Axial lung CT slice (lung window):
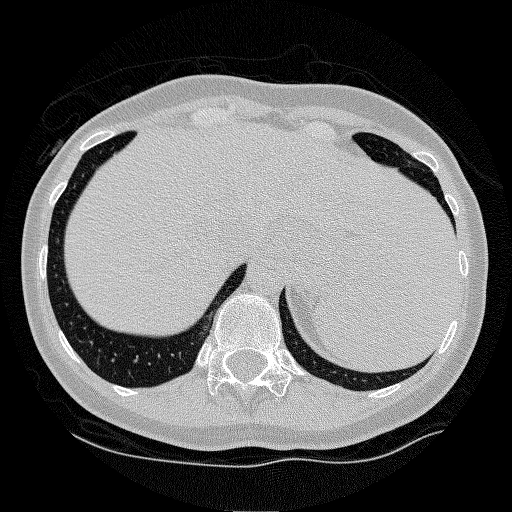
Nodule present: no